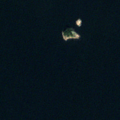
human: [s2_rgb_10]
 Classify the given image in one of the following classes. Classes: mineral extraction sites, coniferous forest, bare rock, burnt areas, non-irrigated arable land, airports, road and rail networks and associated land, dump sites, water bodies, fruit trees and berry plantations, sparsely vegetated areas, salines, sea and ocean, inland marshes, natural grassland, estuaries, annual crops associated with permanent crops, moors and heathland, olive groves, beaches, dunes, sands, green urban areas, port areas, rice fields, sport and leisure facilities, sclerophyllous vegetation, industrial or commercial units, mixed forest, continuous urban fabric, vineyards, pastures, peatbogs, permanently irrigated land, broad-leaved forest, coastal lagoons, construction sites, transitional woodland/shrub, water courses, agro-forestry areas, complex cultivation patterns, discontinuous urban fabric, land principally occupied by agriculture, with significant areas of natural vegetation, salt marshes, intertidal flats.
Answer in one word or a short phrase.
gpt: sea and ocean